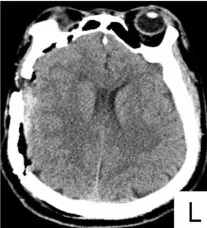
The results of head CT on the first day after surgery.
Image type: radiology (ct)